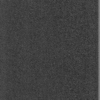
Label: dusty